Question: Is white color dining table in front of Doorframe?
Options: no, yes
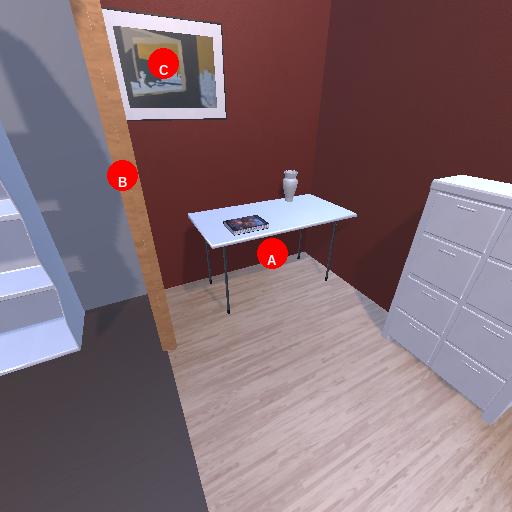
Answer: no